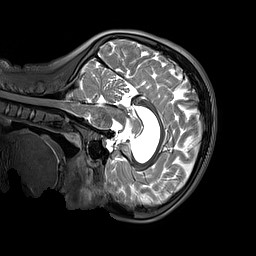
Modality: T2w
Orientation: sagittal
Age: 11
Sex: female
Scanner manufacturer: siemens
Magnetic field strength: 3 T
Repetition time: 3.2 s
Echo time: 0.408 s